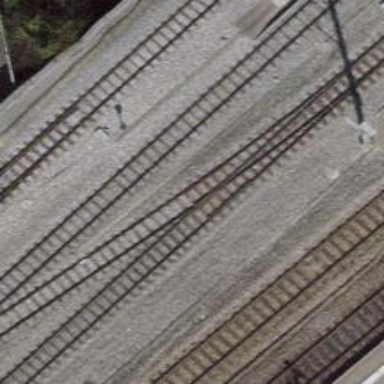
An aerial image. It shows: Narrow-gauge railway siding with electrified contact lines. It has one track.